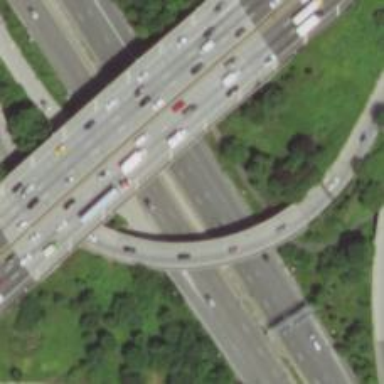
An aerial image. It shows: Motorway junction.